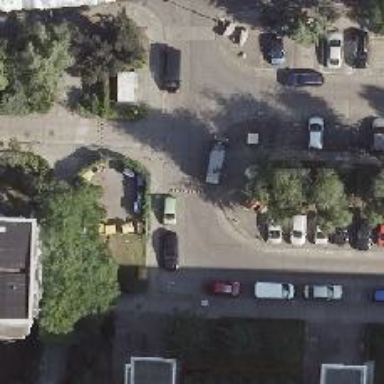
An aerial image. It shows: Bump for traffic calming.